Fundus camera: zeiss
Shooting center: fovea
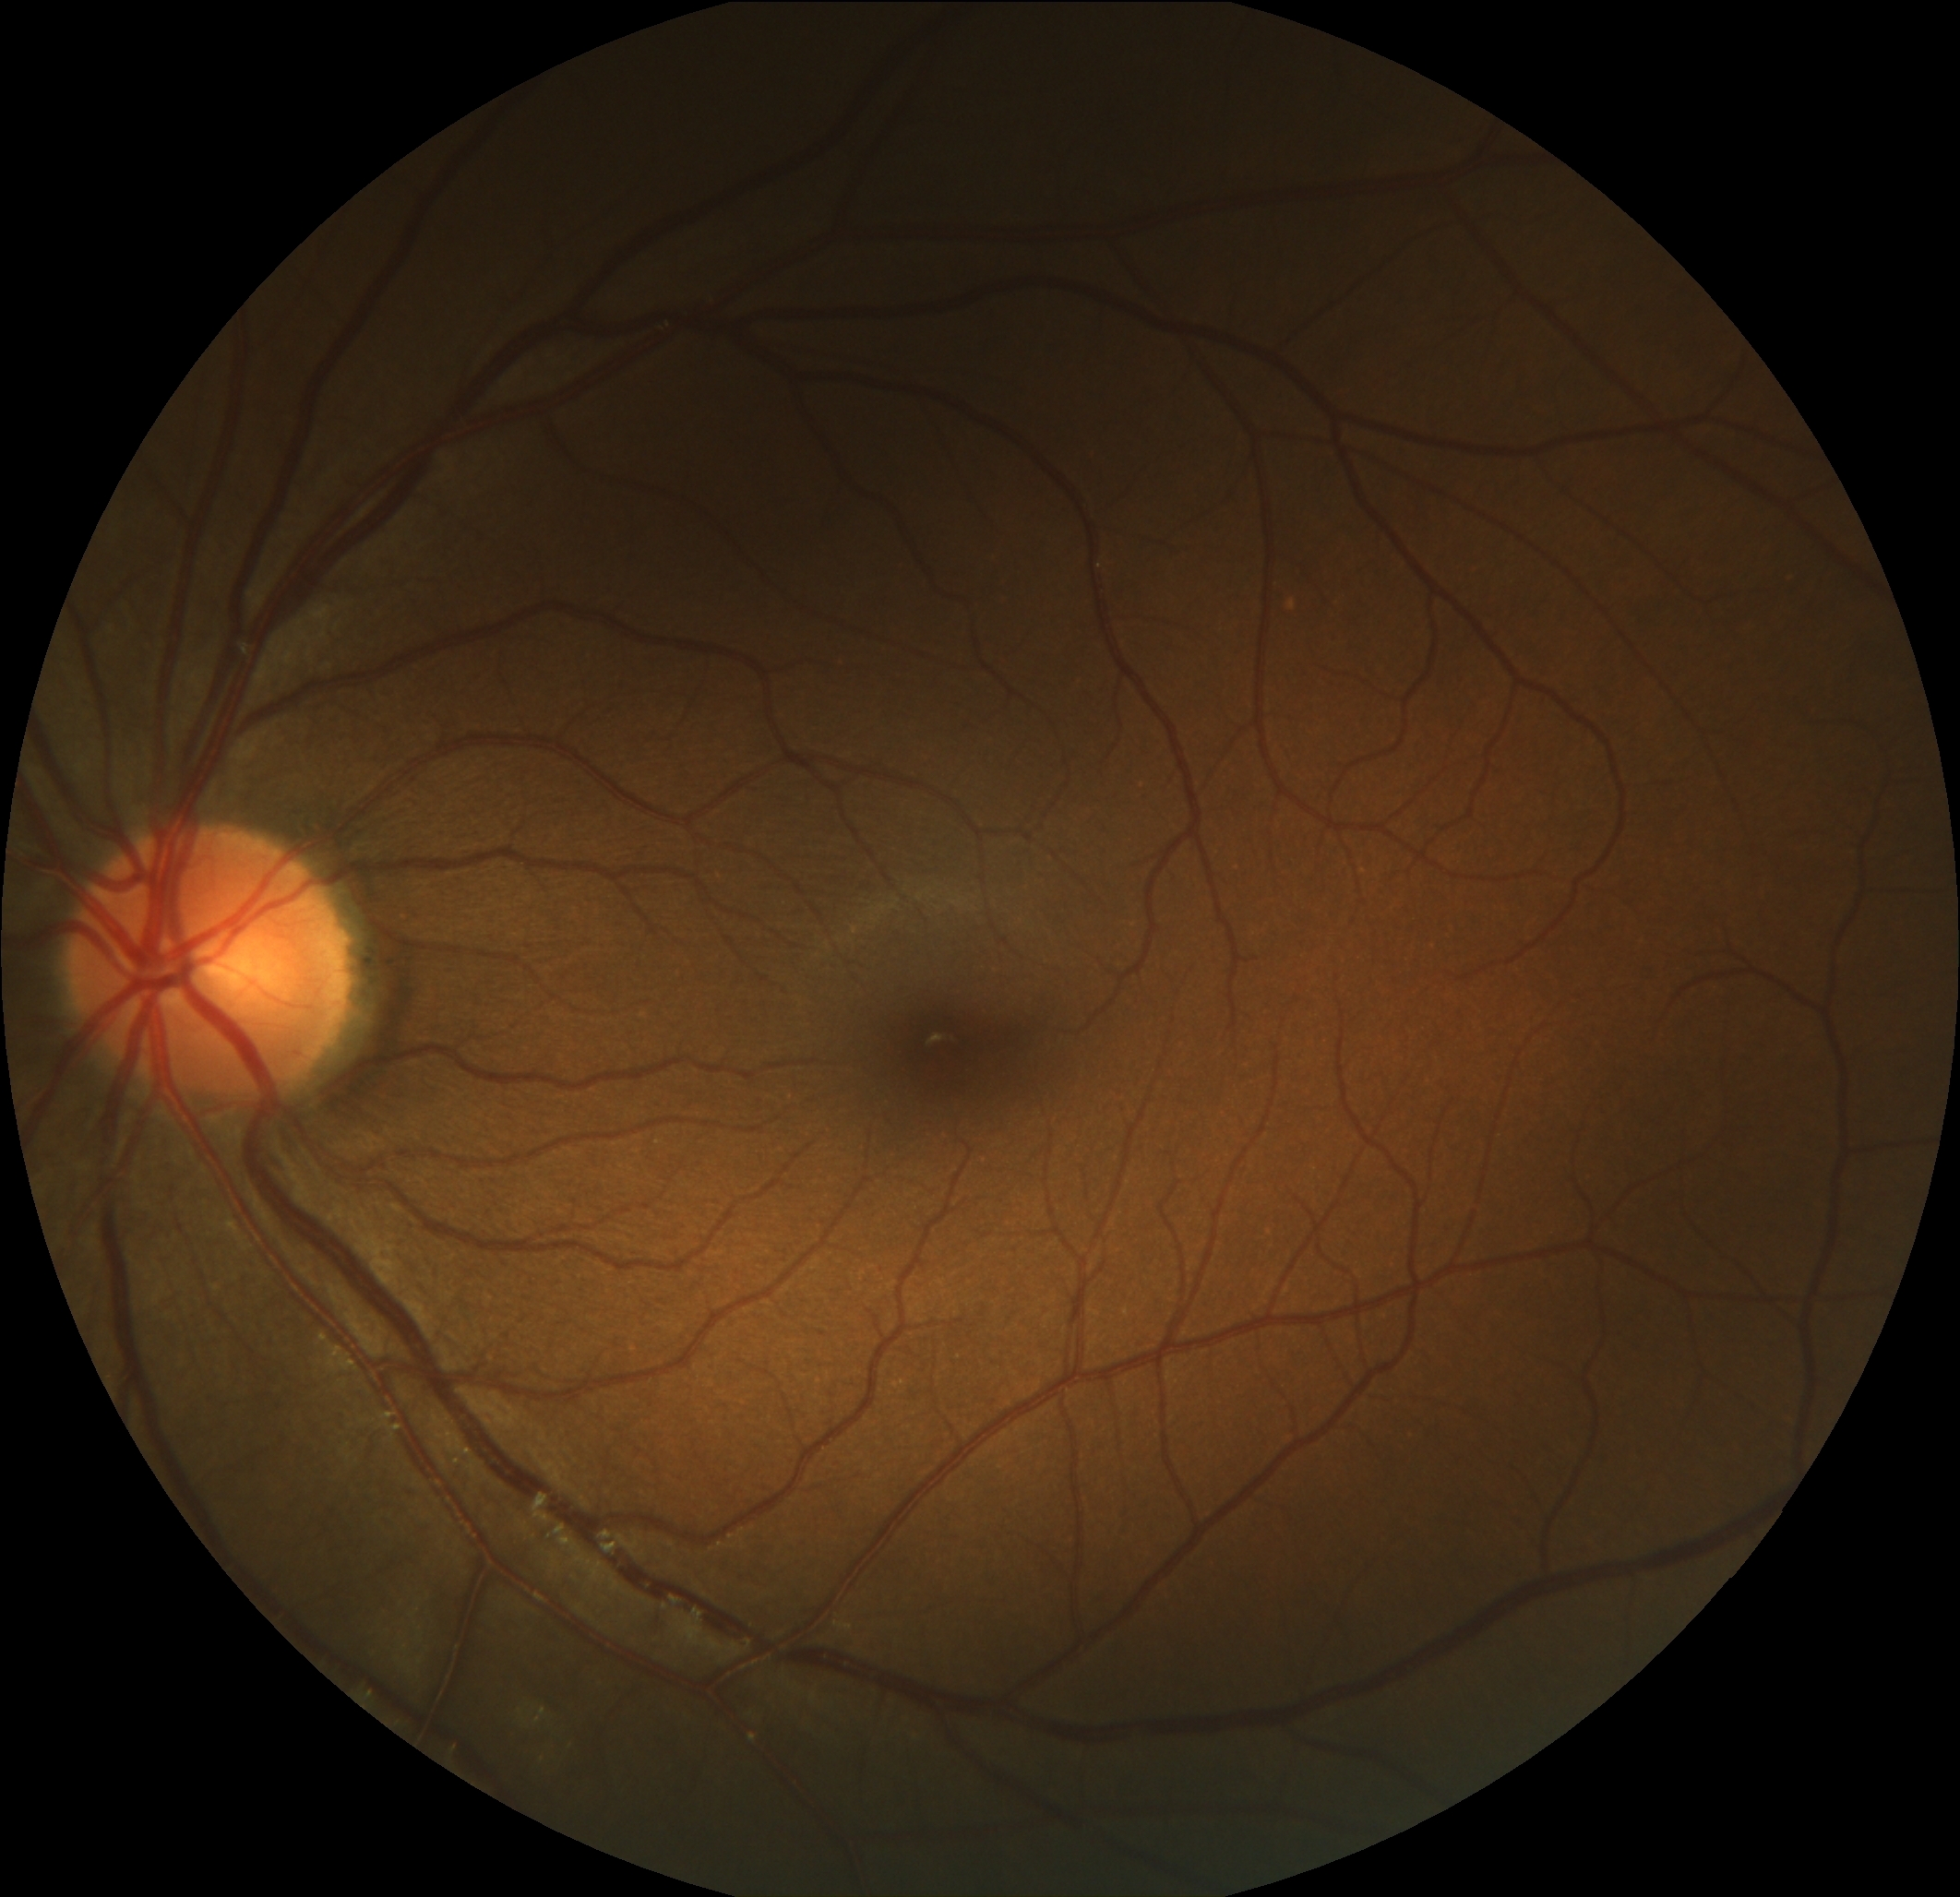
Pathologic myopia: no
Patchy retinal atrophy: absent
Retinal detachment: absent